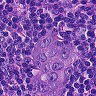
Metastatic tissue present: yes